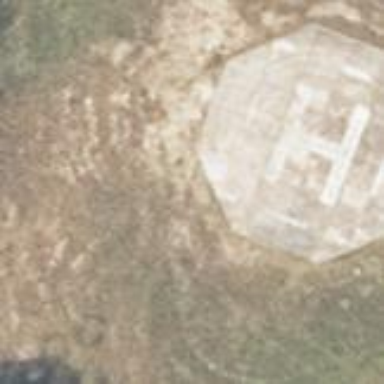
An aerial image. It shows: Image showing helipad at airport.